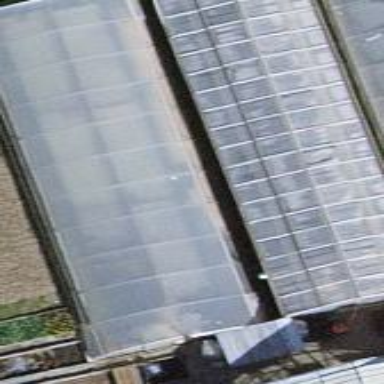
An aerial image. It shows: Greenhouse.